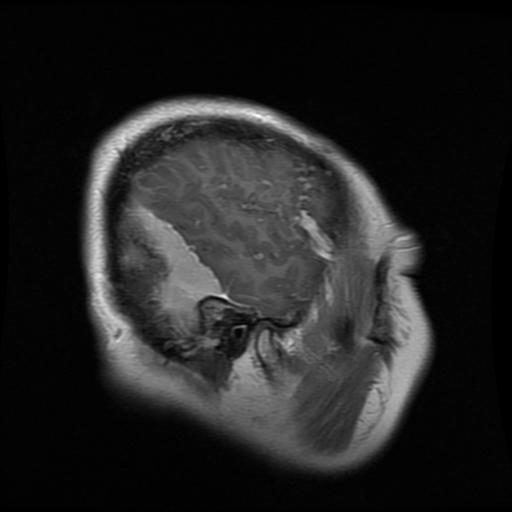
Label: meningioma